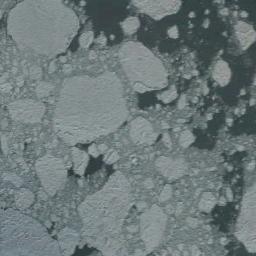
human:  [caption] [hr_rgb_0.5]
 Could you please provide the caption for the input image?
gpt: Several large ice cubes of various sizes and surrounding small pieces of ice float on the deep blue sea .

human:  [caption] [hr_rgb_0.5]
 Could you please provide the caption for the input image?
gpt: There are many ice on the light green sea .

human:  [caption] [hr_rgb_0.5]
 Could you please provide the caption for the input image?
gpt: There are sea ice of different shapes and sizes .

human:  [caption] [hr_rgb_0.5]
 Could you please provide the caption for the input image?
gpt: Several large pieces of sea ice and a lot of small pieces of sea ice gather together .

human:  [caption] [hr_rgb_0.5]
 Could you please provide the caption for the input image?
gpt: There are many sea ice linked into sheets .